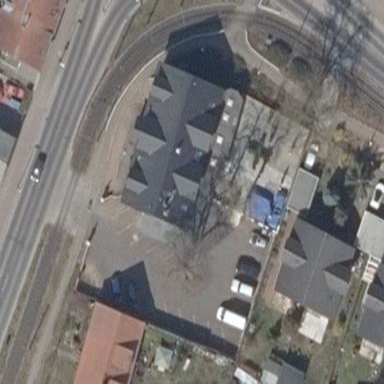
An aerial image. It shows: Restaurant building.